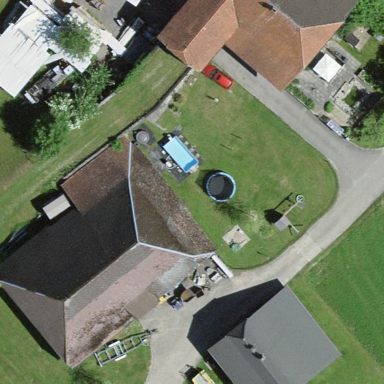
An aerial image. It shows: Farm building.